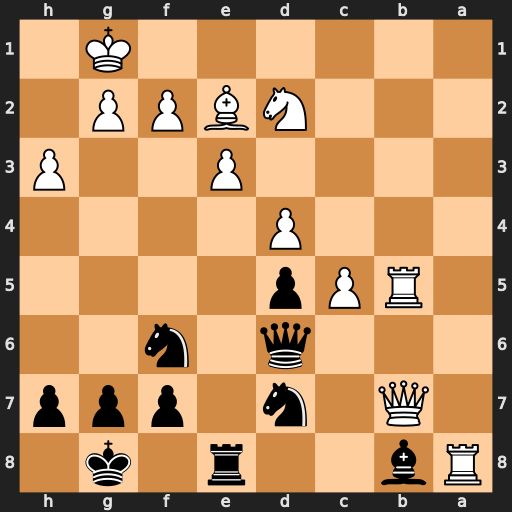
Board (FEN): Rb2r1k1/1Q1n1ppp/3q1n2/1RPp4/3P4/4P2P/3NBPP1/6K1
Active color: b
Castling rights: -
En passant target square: -
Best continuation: Qh2+ Kf1 Qh1#